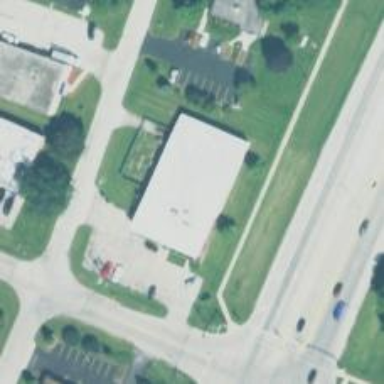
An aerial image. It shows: Veterinary facility.